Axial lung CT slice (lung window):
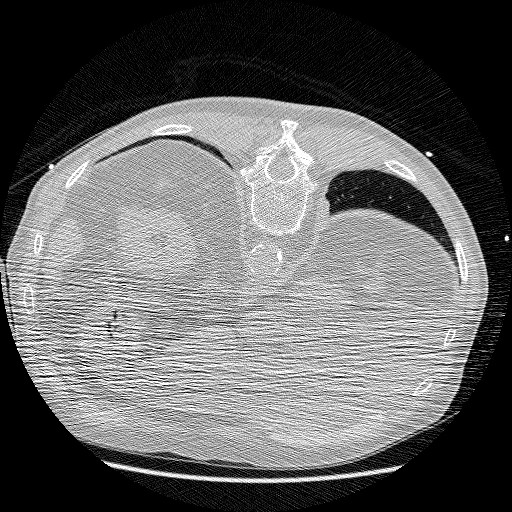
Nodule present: no